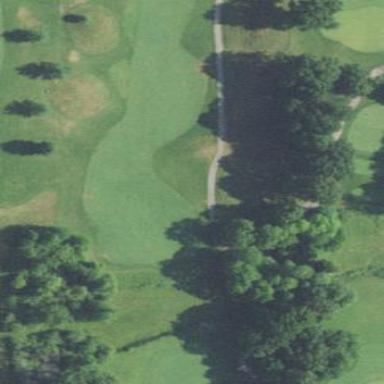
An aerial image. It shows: Grassy area designated as golf fairway.